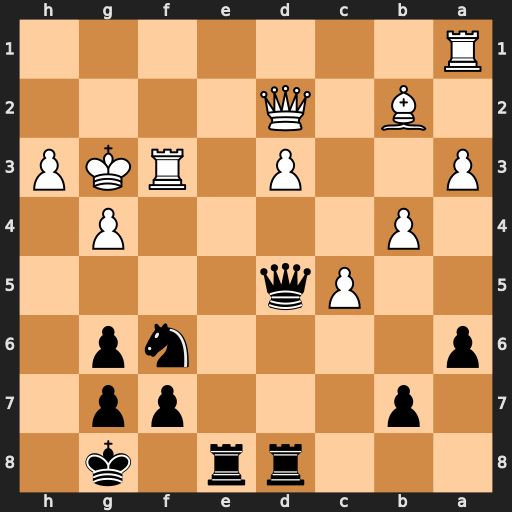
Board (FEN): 3rr1k1/1p3pp1/p4np1/2Pq4/1P4P1/P2P1RKP/1B1Q4/R7
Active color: b
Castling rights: -
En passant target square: -
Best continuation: Ne4+ dxe4 Qxd2